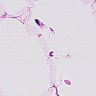
Metastatic tissue present: no